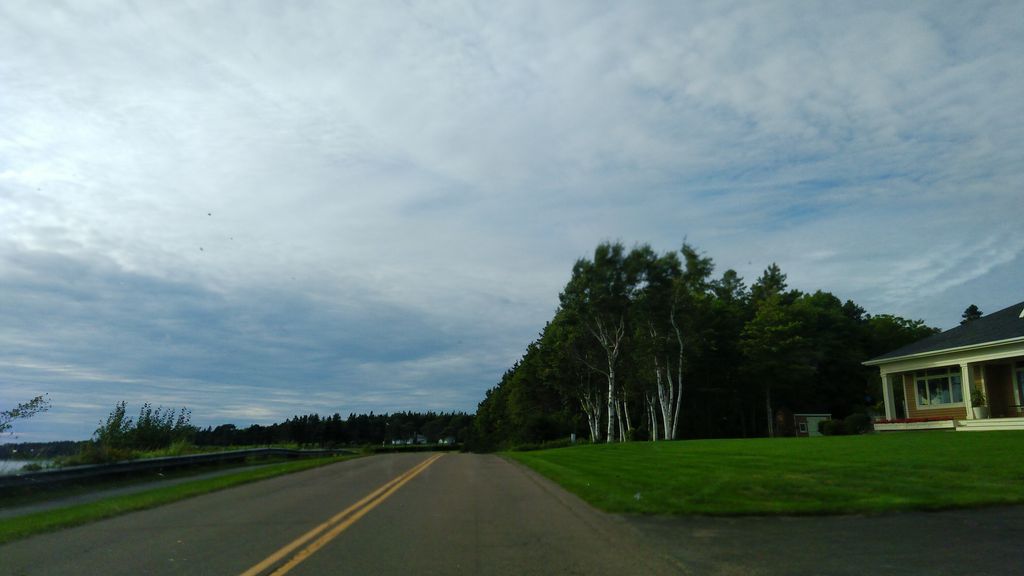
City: charlottetown